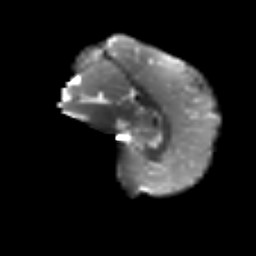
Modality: T2w
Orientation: sagittal
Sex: male
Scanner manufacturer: siemens
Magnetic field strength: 3 T
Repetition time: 5 s
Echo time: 0.071 s